Question: Chrome (Version 23.0.1271.101). I'm on OS X, if that even matters.
Why does Chrome have the ability to disable and/or deactivate breakpoints? Is there some power use I am not aware of?
I noticed that I can disable some breakpoints, then deactivate all. Upon reactivating them, the same disabled ones are disabled. Other than that, what's the purpose of having having the two options?

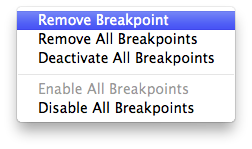
Answer: Deactivate Breakpoints turns off the breakpoint functionality. Disable All Breakpoints is a shortcut for marking each breakpoint as disabled.
The difference becomes clearer when you compare Enable All Breakpoints and Activate Breakpoints.
Individual breakpoints can be enabled or disabled through the checkboxes next to each breakpoint.

Disable All Breakpoints unchecks all breakpoints, in effect turning off breakpoint functionality. Deactivate Breakpoints explicitly turns off breakpoint functionality. So these two options have the same effect.
Activate Breakpoints enables breakpoint functionality, preserving the individual breakpoints' enabled/disabled status. Enable All Breakpoints enables each breakpoint, but doesn't turn breakpoint functionality itself on if it has been deactivated.